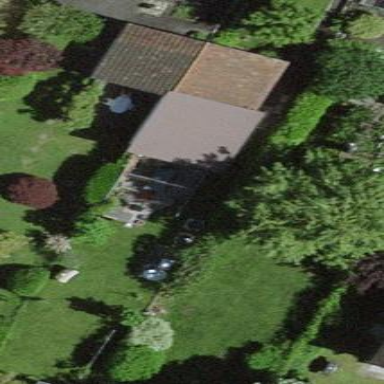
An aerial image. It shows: Shed building.